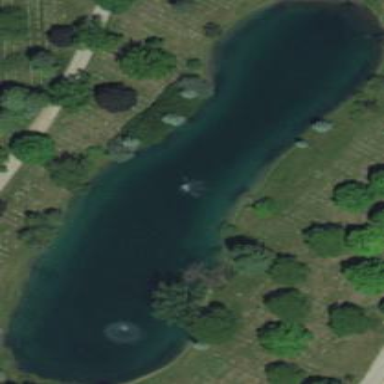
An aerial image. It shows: Serene pond surrounded by nature.